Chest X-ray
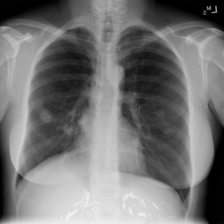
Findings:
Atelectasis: negative
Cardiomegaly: negative
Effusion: negative
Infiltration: negative
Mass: negative
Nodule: positive
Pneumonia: negative
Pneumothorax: negative
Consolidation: negative
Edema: negative
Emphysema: negative
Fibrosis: negative
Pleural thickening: negative
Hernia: negative